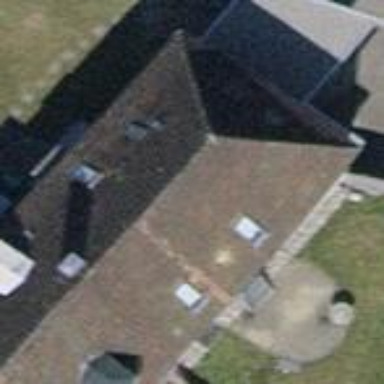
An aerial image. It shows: Building with tile roof.